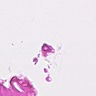
Metastatic tissue present: no